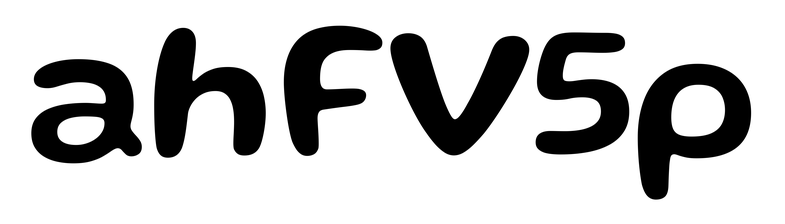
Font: Gluten_Medium